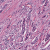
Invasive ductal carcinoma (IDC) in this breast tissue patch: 1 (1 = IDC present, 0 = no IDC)